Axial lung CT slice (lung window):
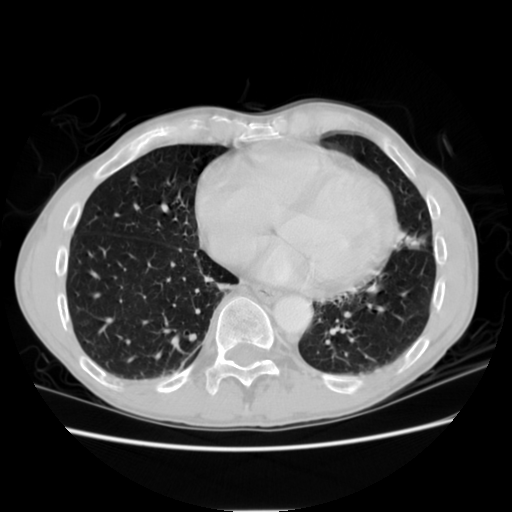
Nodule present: yes
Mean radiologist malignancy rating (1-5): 2